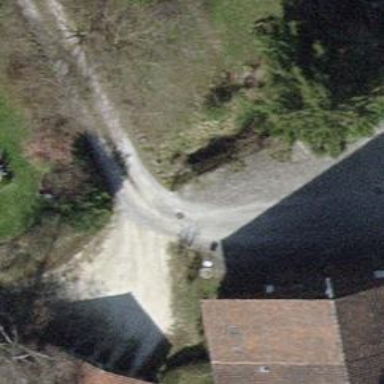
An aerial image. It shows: Residential road with compacted surface.